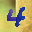
Label: 4